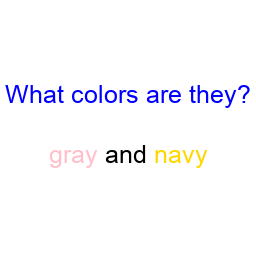
Color: pink, gold
Color name shown: gray, navy
Background color: white
Question text color: blue